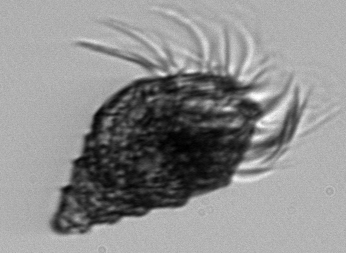
Label: Laboea_strobila